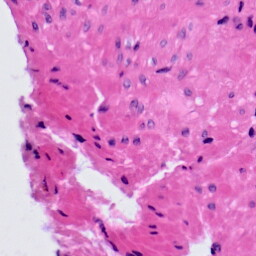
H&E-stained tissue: Prostate